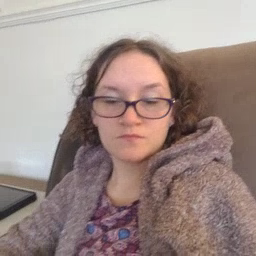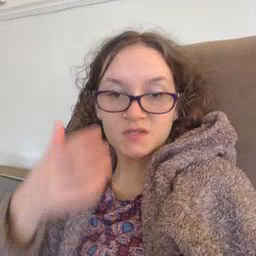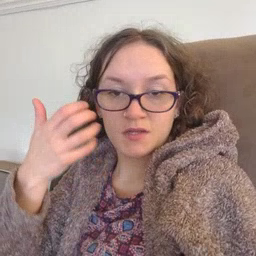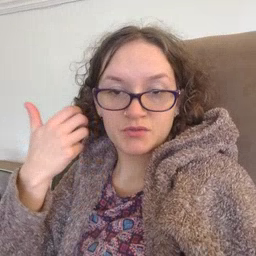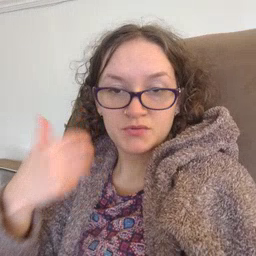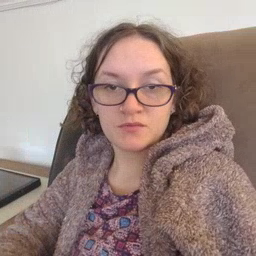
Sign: tiger